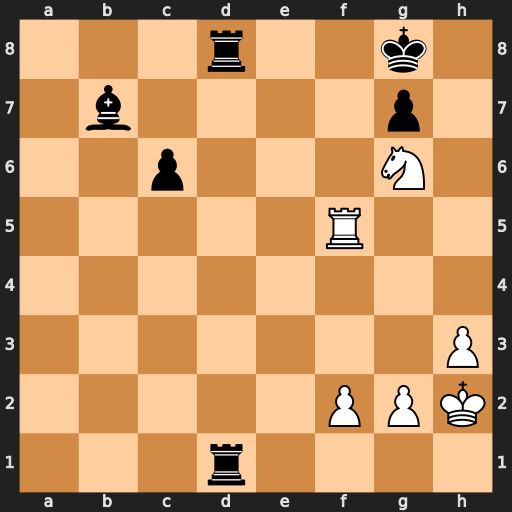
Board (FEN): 3r2k1/1b4p1/2p3N1/5R2/8/7P/5PPK/3r4
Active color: w
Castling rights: -
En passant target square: -
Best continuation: Ne7+ Kh8 Rh5#